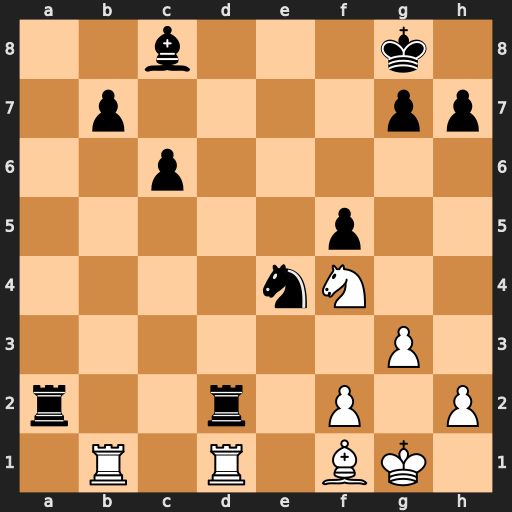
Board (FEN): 2b3k1/1p4pp/2p5/5p2/4nN2/6P1/r2r1P1P/1R1R1BK1
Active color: w
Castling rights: -
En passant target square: -
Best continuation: Bc4+ Kf8 Bxa2 Rxd1+ Rxd1